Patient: sex M, age 46
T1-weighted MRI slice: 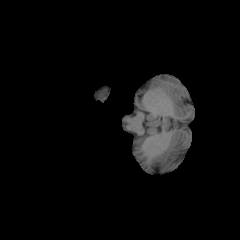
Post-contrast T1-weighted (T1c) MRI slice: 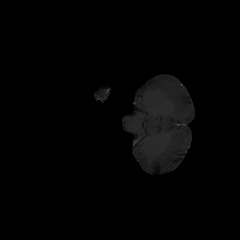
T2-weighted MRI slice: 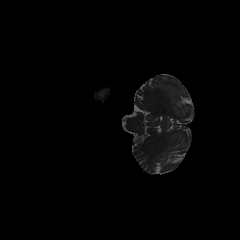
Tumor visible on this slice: no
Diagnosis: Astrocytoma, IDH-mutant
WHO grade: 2